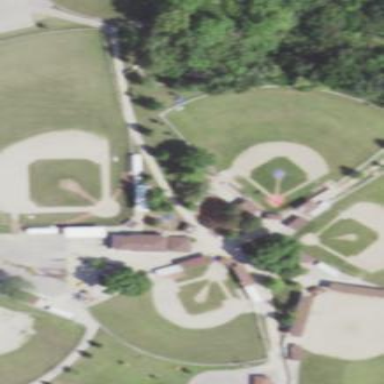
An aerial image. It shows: Sports centre specializing in baseball.